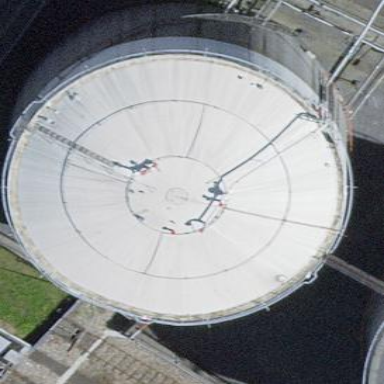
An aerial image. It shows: Storage tank that is man-made.